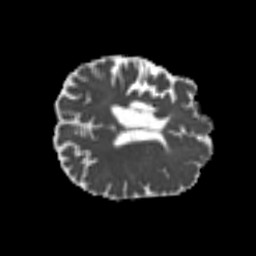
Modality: MD
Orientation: axial
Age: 60
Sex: male
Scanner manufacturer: siemens
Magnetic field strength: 3 T
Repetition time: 4.999 s
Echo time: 0.07946 s